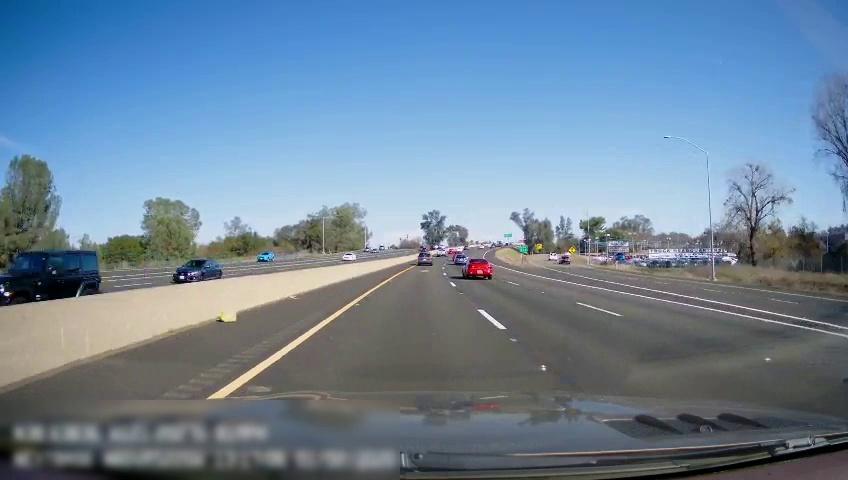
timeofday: Day
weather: Sunny
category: Drivable Space
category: Drivable Space
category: Vehicles | SUV
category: Vehicles | Car
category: Vehicles | Car
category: Vehicles | SUV
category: Vehicles | Car
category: Vehicles | SUV
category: Lanes | Current Lane
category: Lanes | Current Lane
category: Lanes | Current Lane
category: Lanes | Alternate Lane
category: Lanes | Alternate Lane
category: Lanes | Alternate Lane
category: Lanes | Alternate Lane